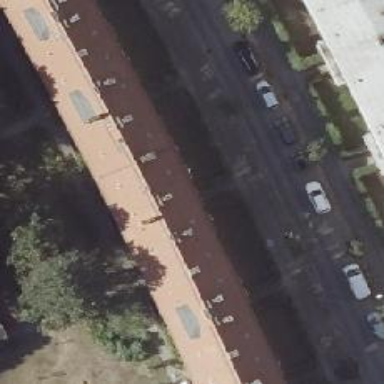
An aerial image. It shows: Apartment building with hipped roof.